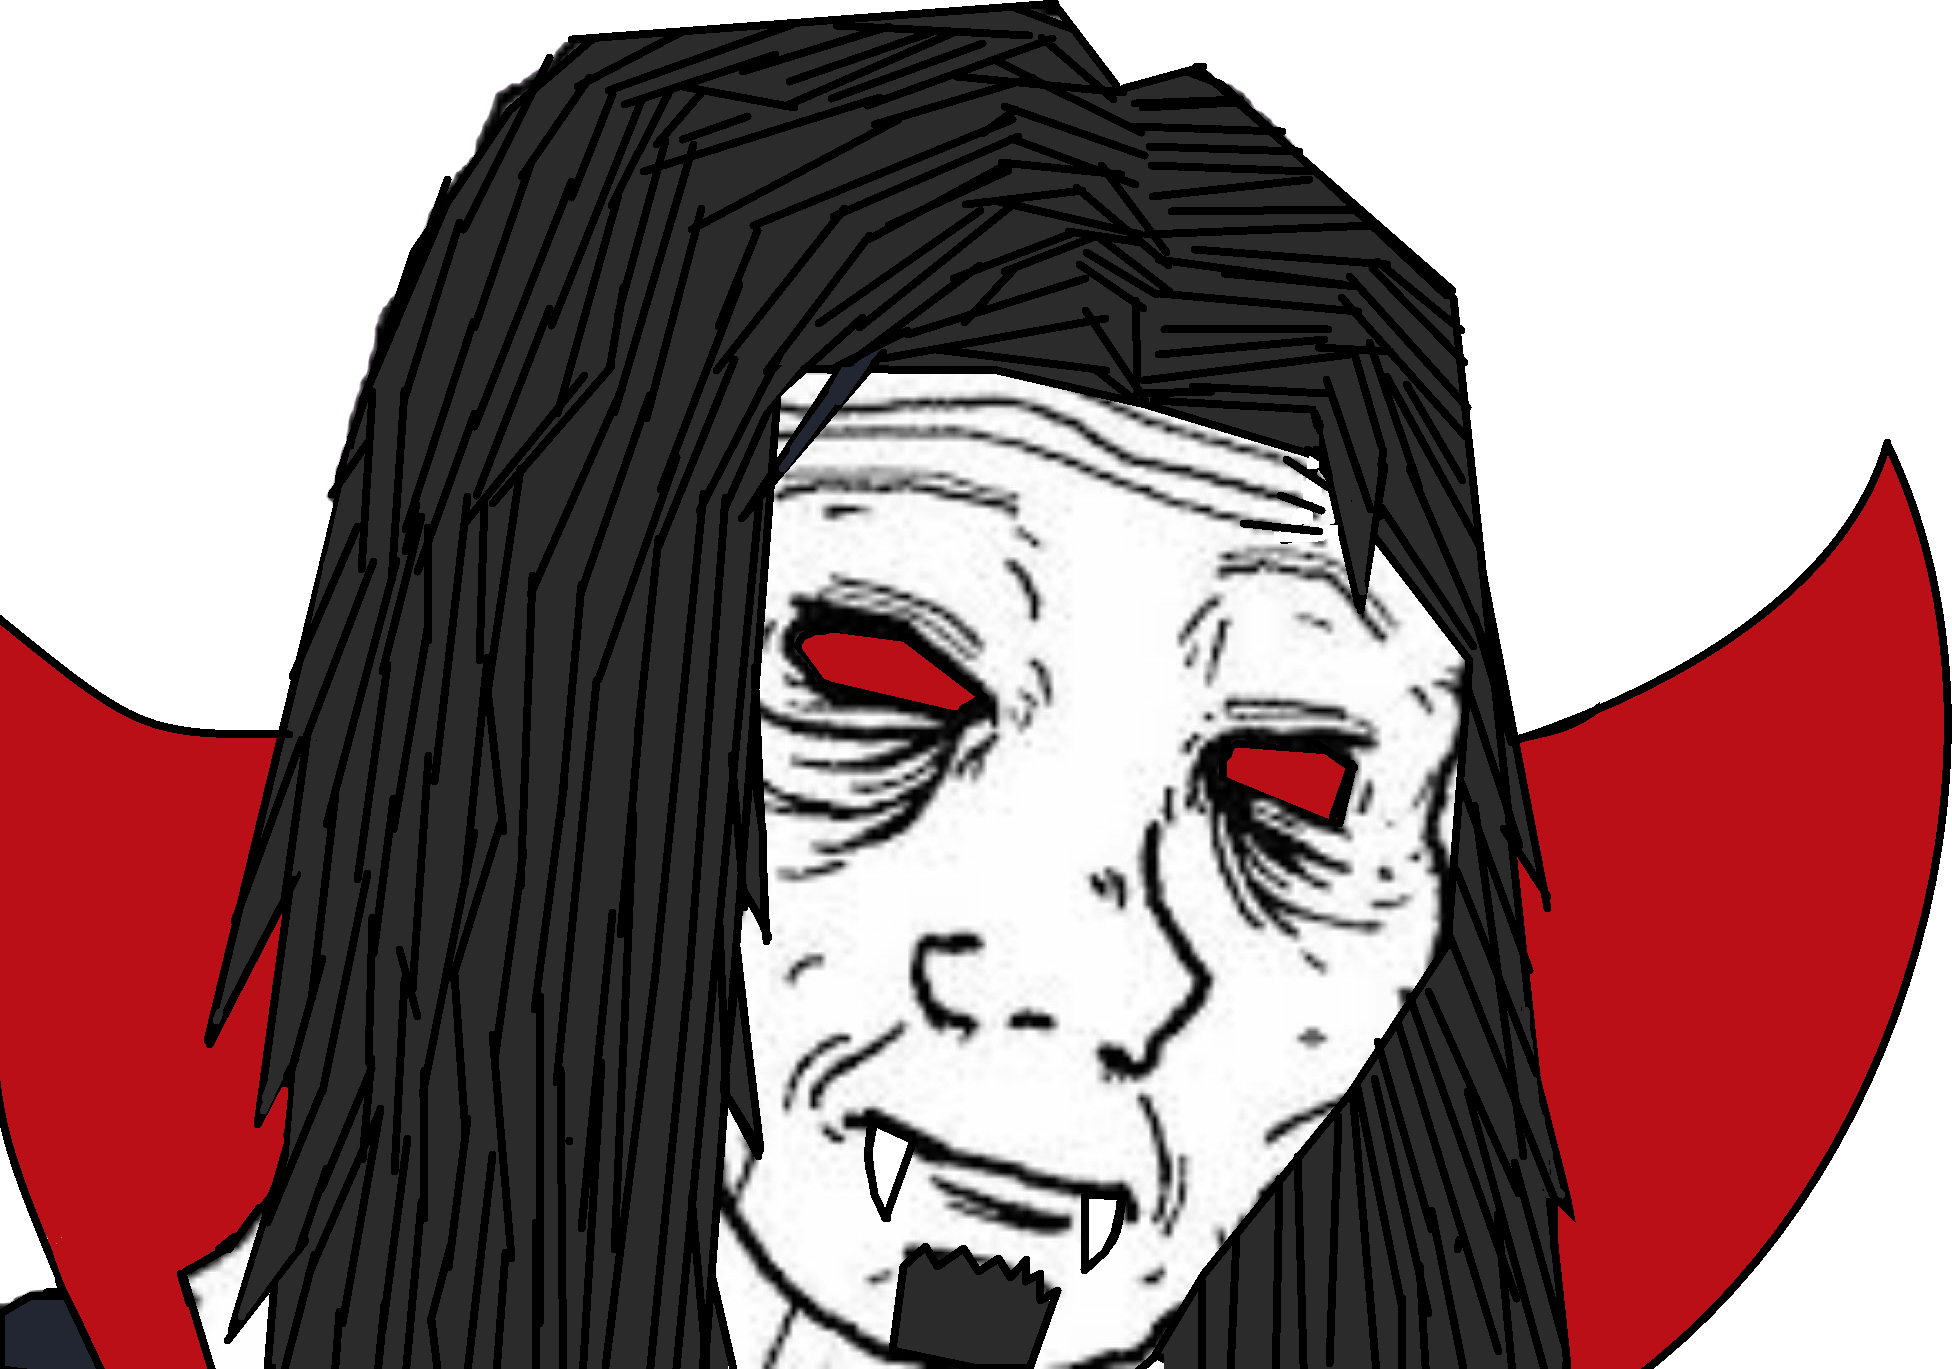
Label: 5_Tired_Wojak